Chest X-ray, PA view. Patient: 47 years old, sex M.
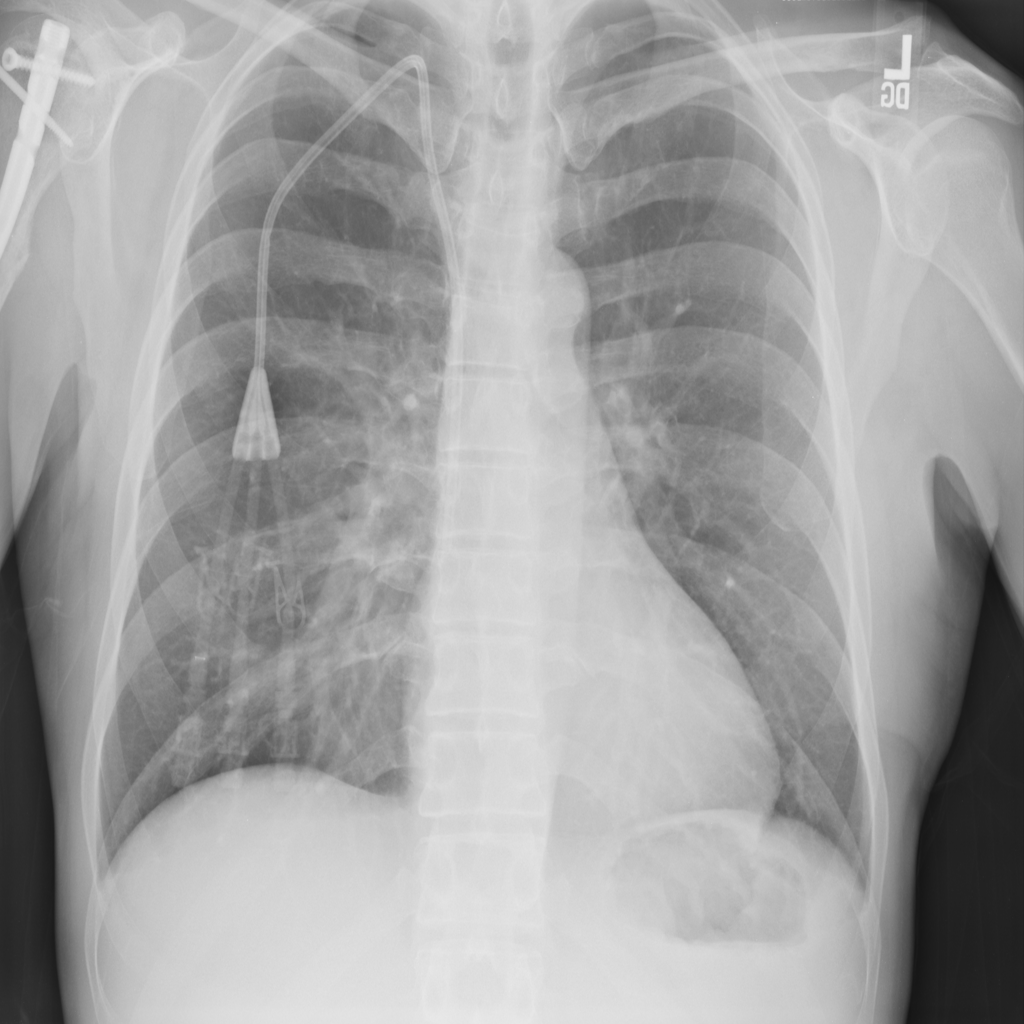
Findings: No Finding